Question: I am trying to loop through an array from JSON and display the contents more like a side menu. I wrote something like
'''
<ul ng-repeat="(key, value) in menuList.Menu">
<li>{{key}}</li>
<ul ng-repeat="(key, value) in value">
<li> {{key}}</li> //second key
<ul ng-repeat="(key, value) in value">
<li> {{key}}</li>
<ul ng-repeat="(key, value) in value">
<li> {{key}} : {{value}}</li>
</ul>
</ul>
</ul>
</ul>
'''
The problem is my second key has both object and array. How do I display the value of Object and loop/ng-repeat just through the array. I cannot modify it with this as it will display the entire content of the array.
'''
<li> {{key}} : {{value}}</li>
'''
A part of my JSON for better understanding is given below:
'''
{
"class": 99,
"mode" : 0,
"Menu": [{
"MenuNum": 1,
"MenuItems": [{
"ItemNum": 0,
"ItemDesc": "Main Menu",
"ActionCode": "-",
"ActionInst": ""
} , {
"ItemNum": 1,
"ItemDesc": "BBQ",
"ActionCode": "M",
"ActionInst": "0992"
}, {
"ItemNum": 2,
"ItemDesc": "Beverages",
"ActionCode": "M",
"ActionInst": "0992"
}]
},{
"MenuNum": 2,
"MenuItems": [{
"ItemNum": 0,
"ItemDesc": "Sub Menu",
"ActionCode": "-",
"ActionInst": ""
}, {
"ItemNum": 1,
"ItemDesc": "BBQTYPE1",
"ActionCode": "P",
"ActionInst": "0996"
}, {
"ItemNum": 2,
"ItemDesc": "BeveragesTYPE1",
"ActionCode": "P",
"ActionInst": "0998"
}]
}]
}
'''
I want the sidebar more like

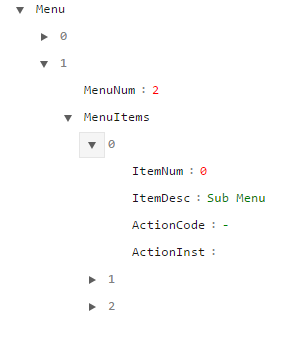
Answer: Presuming at the moment that you just want the ng-repeat logic, this may be what you are looking for:
'''
<ul ng-repeat="topMenu in menuList.Menu">
<li>
{{$index}}
<ul>
<li>
MenuNum: {{topMenu.MenuNum}}
</li>
<li> MenuItems
<ul ng-repeat="submenu1 in topMenu.MenuItems">
<li>
{{$index}}
<ul>
<li>ItemNum: {{submenu1.ItemNum}}</li>
<li>ItemDesc: {{submenu1.ItemDesc}}</li>
<li>ActionCode: {{submenu1.ActionCode}}</li>
<li>ActionInst: {{submenu1.ActionInst}}</li>
</ul>
</li>
</ul>
</li>
</ul>
</li>
</ul>
'''
If you then want a relatively easy way to do the menu opening/closing, you would probably want to put all this into an Angular accordion. I can probably help you with that if you want.